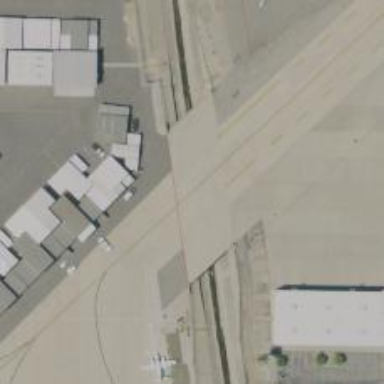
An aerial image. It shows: Bridge over taxiway at the airport.